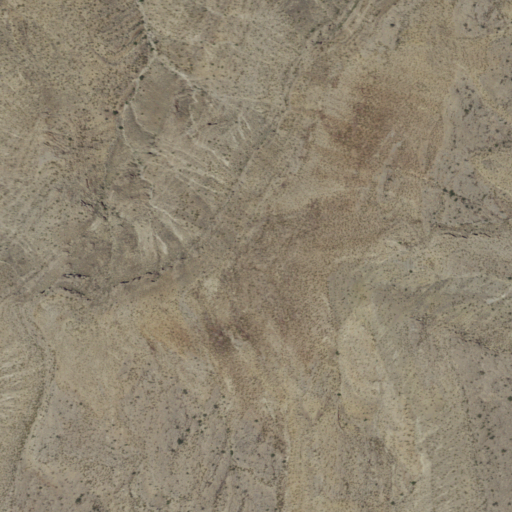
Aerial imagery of mountain in New Mexico named Little San Pascual Mountain containing only shrub